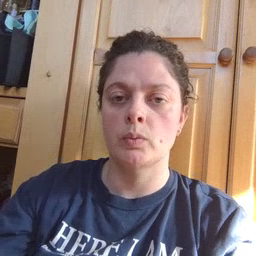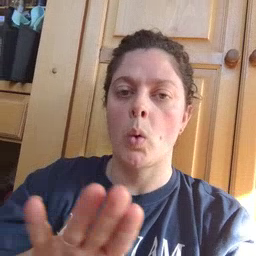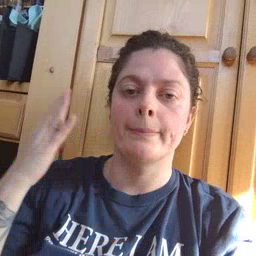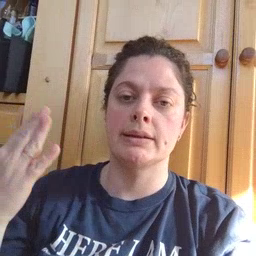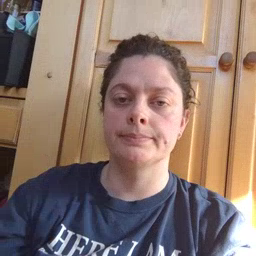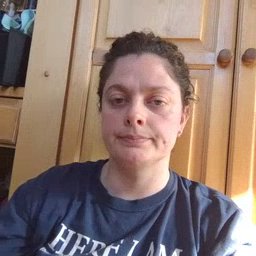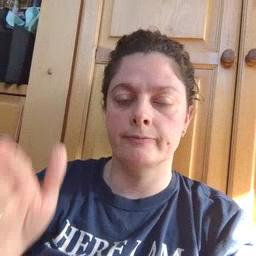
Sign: open